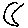
Label: moon